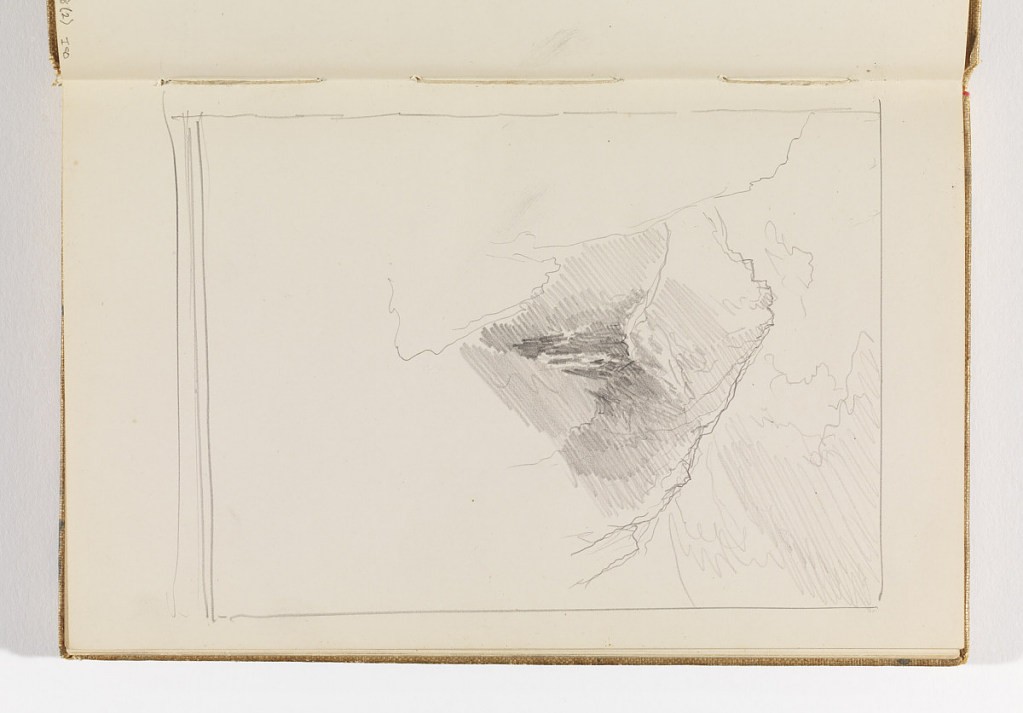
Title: Unfinished Mountain Study
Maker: William Trost Richards, American, 1833–1905
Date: after 1878
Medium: Graphite on cream wove paper
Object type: Sketchbook folio
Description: Half-sketched peak in top center, outlines of peaks in foreground and background, some sky details.